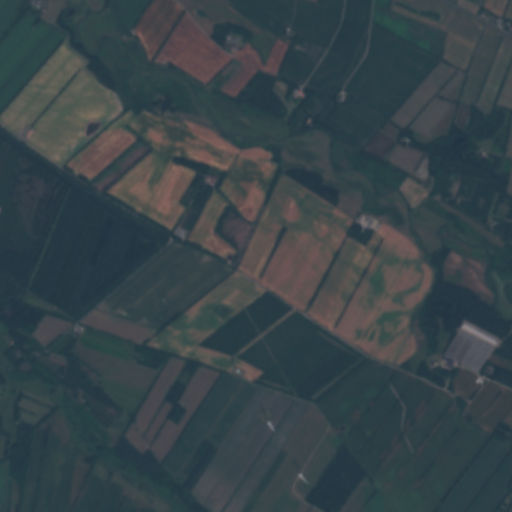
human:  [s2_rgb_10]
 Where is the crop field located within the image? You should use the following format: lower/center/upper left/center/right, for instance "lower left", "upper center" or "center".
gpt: The crop field is located in the center right of the image.
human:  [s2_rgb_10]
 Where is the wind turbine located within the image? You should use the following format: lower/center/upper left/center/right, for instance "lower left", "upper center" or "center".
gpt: The wind turbine is located in the lower center of the image.
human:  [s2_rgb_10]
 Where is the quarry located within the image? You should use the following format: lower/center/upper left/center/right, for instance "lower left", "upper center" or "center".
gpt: There is no quarry in the image.